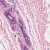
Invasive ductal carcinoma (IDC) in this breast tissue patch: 0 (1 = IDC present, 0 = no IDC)